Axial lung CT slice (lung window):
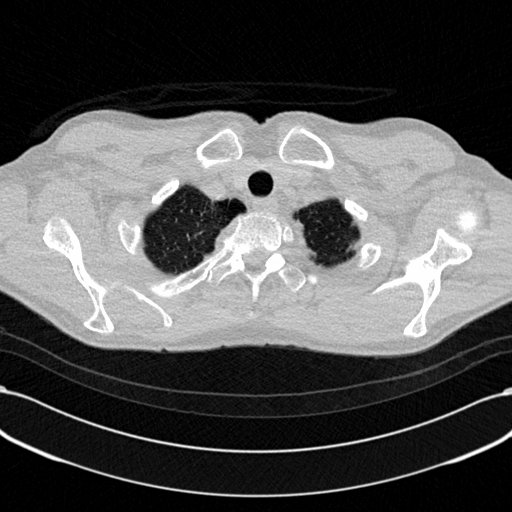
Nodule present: no